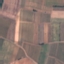
Label: PermanentCrop